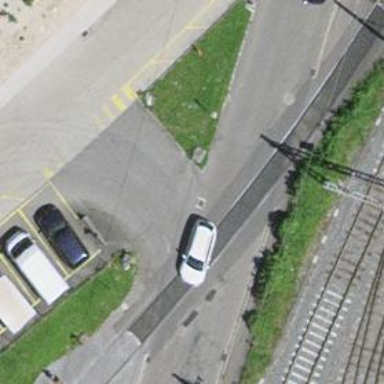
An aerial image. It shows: Railway level crossing.